Question: I have followed the procedure to set up the 'development environment for Kindle Fire in Eclipse' from the <URL>. Though I added the add-on URL in option correctly, still Android SDK Manager is not displaying the following options for downloading:
'''
Android 4.2.2 (API 17)
SDK Platform
ARM EABI v7a System Image
Intel x86 Atom System Image
Kindle Fire HD 7'' (3rd Generation)
Kindle Fire HDX 7'' (3rd Generation)
Kindle Fire HDX 8.9'' (3rd Generation)
'''
>
Any clue ?? Suggestion ??.
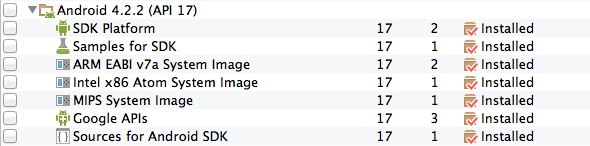
Answer: > Kindle Fire HD 7'' (3rd Generation)Kindle Fire HDX 7'' (3rd Generation)Kindle Fire HDX 8.9'' (3rd Generation)
Those are the Kindle Fire emulators. They have been discontinued and no longer available to download.
> Amazon has discontinued support for the HD and HDX tablet emulators.You should follow the guidance at
<URL>
and
<URL>
in order to optimize their Android apps for Kindle tablets.
<URL>